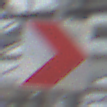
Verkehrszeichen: RichtungstafelnInKurvenKleinLinks
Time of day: Midday
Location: Roofed (Special)
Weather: Overcast
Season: NotSpecified
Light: Natural